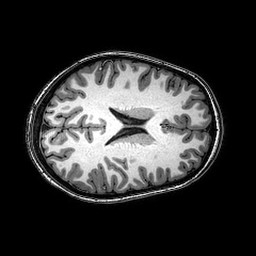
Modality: T1w
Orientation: axial
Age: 21
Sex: female
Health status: healthy
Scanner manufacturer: philips
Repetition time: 0.00816 s
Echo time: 0.00374 s